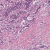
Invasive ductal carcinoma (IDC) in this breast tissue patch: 1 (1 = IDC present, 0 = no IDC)